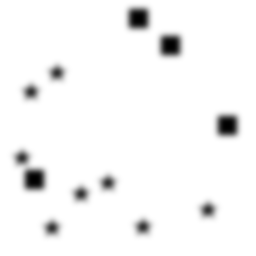
Squares: 4
Triangles: 0
Stars: 8
Total shapes: 12